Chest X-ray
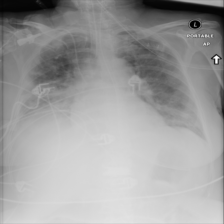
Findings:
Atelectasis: negative
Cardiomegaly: negative
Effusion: negative
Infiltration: negative
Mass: negative
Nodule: negative
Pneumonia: negative
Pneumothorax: negative
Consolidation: negative
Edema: negative
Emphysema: negative
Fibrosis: negative
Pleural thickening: negative
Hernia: negative